Field crop: maize
Growth stage: 2
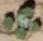
Species: chenopodium